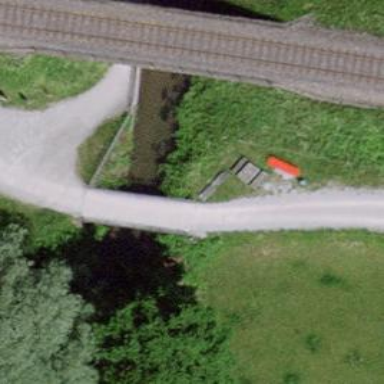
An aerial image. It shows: Picnic table located in leisure land area.